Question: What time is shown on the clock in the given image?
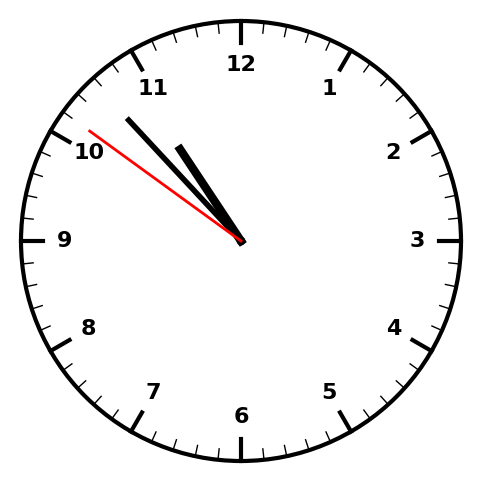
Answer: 10:52:51